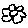
Label: flower